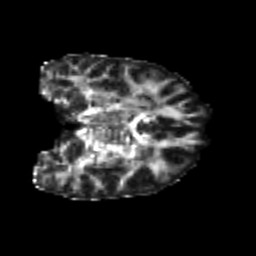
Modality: FA
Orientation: coronal
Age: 25
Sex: female
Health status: healthy
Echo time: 0.074 s